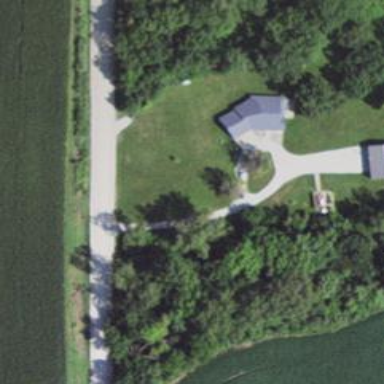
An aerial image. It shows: Driveway.